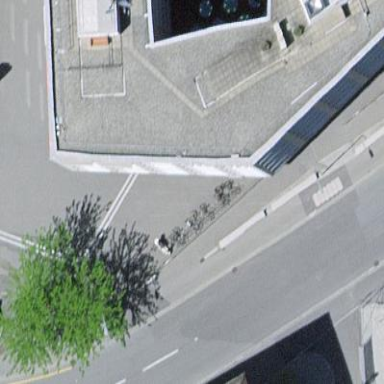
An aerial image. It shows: Bicycle parking area with stands.